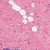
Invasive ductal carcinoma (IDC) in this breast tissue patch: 0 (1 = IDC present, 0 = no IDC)